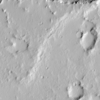
Label: not_dusty